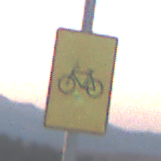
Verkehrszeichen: RadverkehrOhnePfeilsymbol
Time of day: SunriseSunset
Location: Outdoor (Nature)
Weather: Clear
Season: NotSpecified
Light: Natural